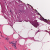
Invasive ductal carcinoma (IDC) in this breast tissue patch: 0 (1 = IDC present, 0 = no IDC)